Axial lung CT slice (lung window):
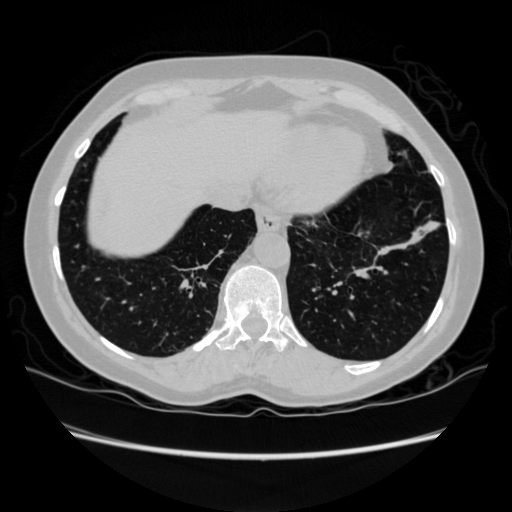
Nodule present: no